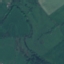
Label: Pasture